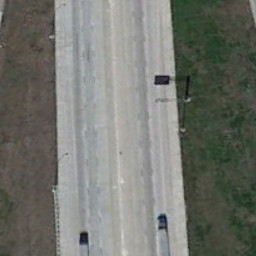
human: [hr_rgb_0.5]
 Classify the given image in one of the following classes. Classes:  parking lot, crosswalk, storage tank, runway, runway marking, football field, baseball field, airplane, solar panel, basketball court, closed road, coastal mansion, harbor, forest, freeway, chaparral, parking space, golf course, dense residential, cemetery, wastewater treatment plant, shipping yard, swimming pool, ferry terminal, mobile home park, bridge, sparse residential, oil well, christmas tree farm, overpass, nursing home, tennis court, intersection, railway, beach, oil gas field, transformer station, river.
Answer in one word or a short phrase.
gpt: freeway